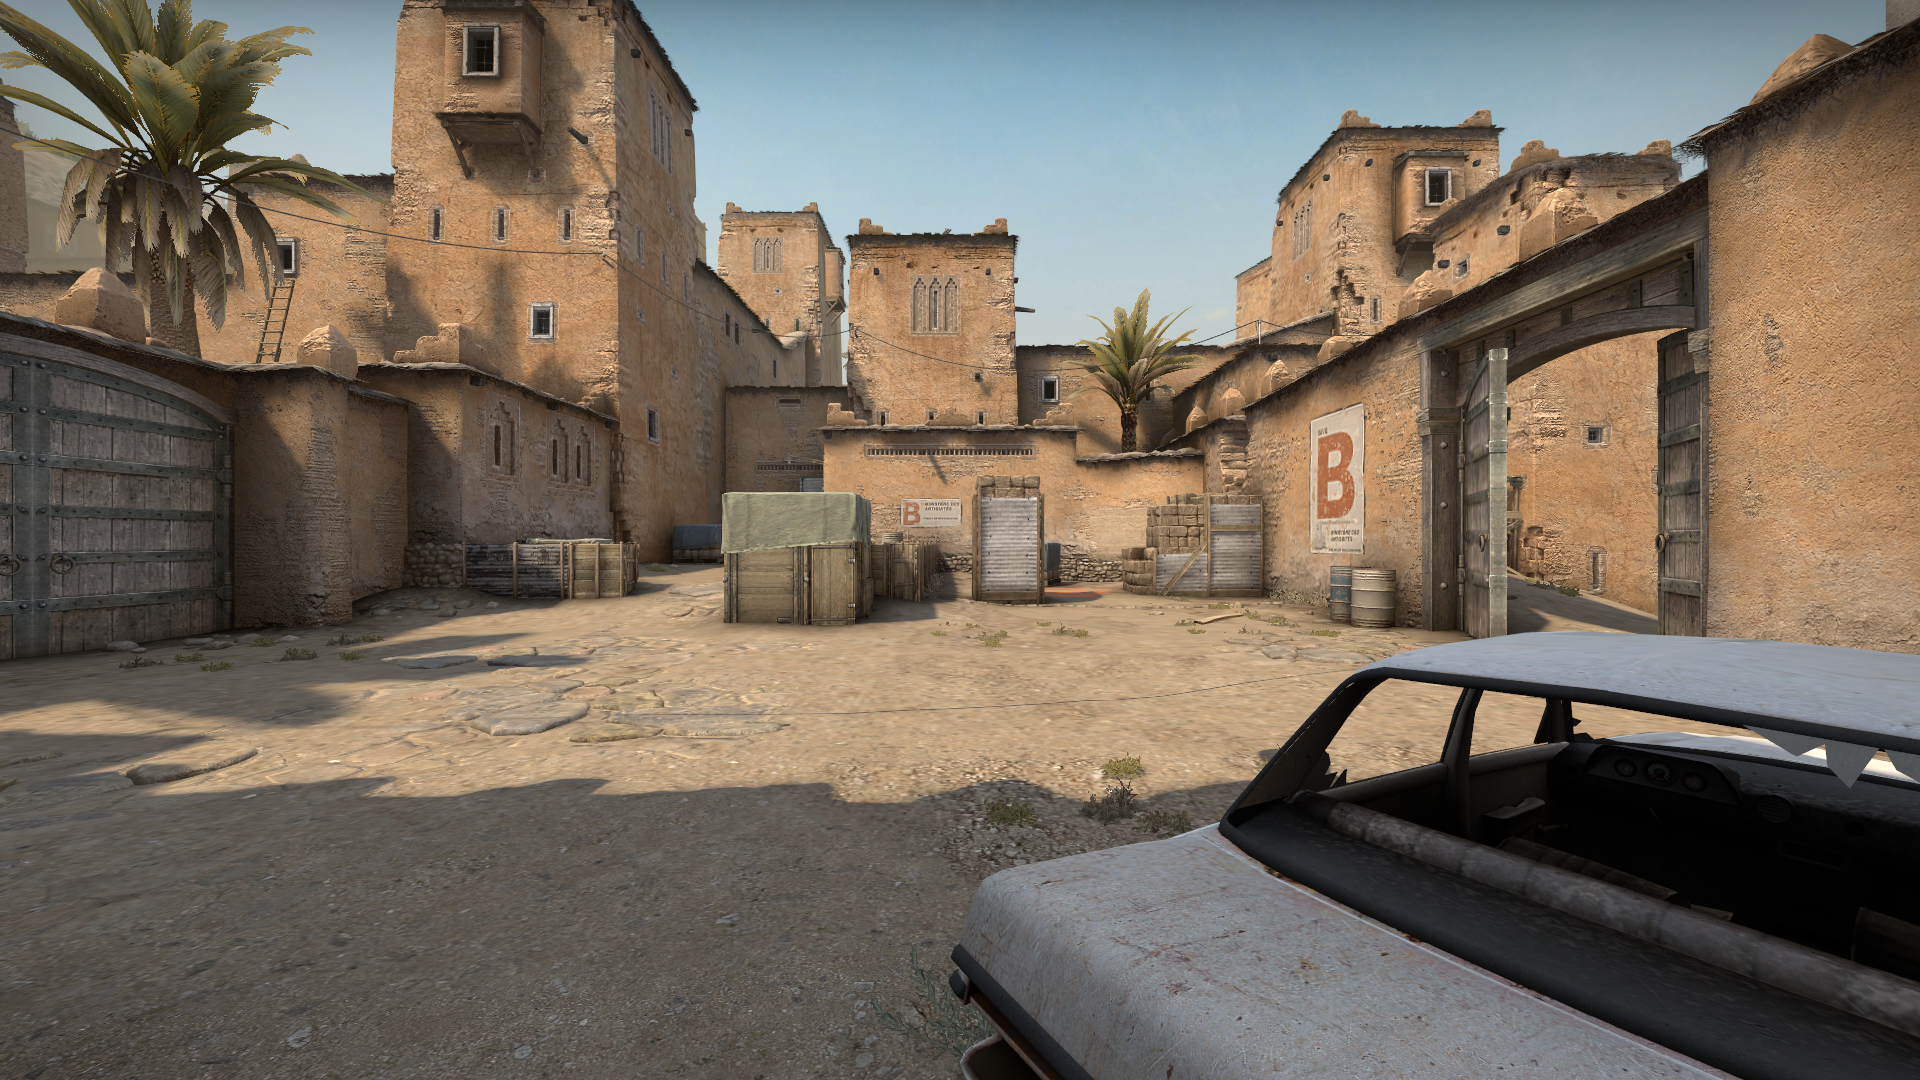
Map: de_dust2